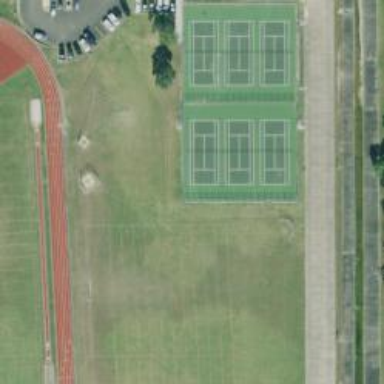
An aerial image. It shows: Tennis court in leisure pitch.